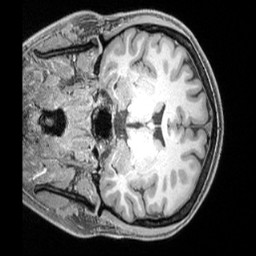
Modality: T1w
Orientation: coronal
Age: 29
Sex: female
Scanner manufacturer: siemens
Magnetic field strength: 3 T
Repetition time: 2.4 s
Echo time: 0.00224 s